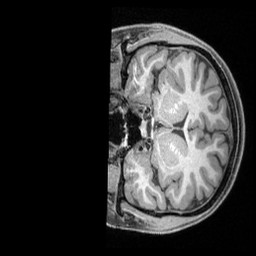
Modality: T1w
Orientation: coronal
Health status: healthy
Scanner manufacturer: siemens
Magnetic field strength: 3 T
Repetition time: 2.4 s
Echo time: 0.00201 s